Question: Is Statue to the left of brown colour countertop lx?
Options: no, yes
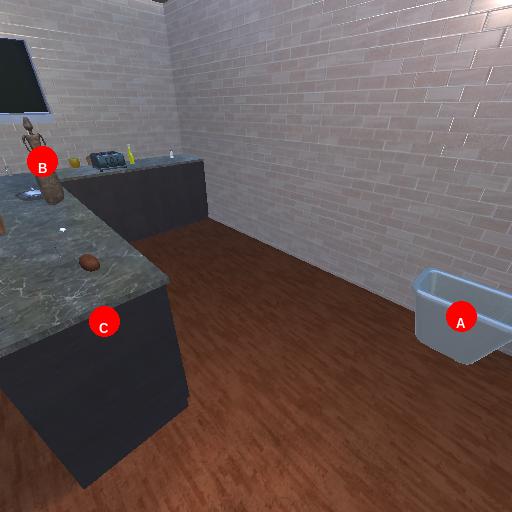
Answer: no